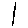
Label: line